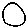
Label: moon